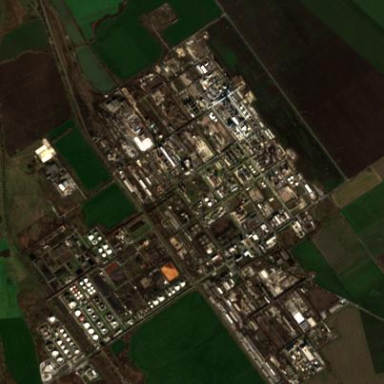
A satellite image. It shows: Industrial area with refinery.